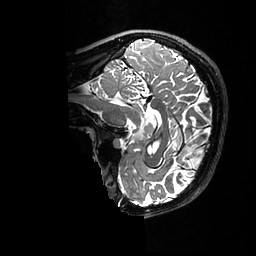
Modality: T2w
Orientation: sagittal
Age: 24
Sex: female
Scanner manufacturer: ge
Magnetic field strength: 3 T
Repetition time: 3.202 s
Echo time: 0.06568 s